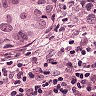
Metastatic tissue present: yes